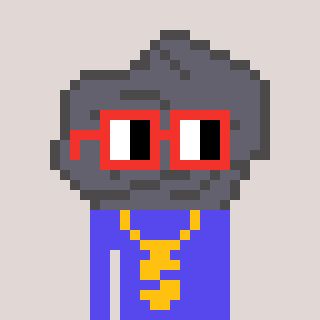
a pixel art character with square red glasses, a rock-shaped head and a computerblue-colored body on a warm background